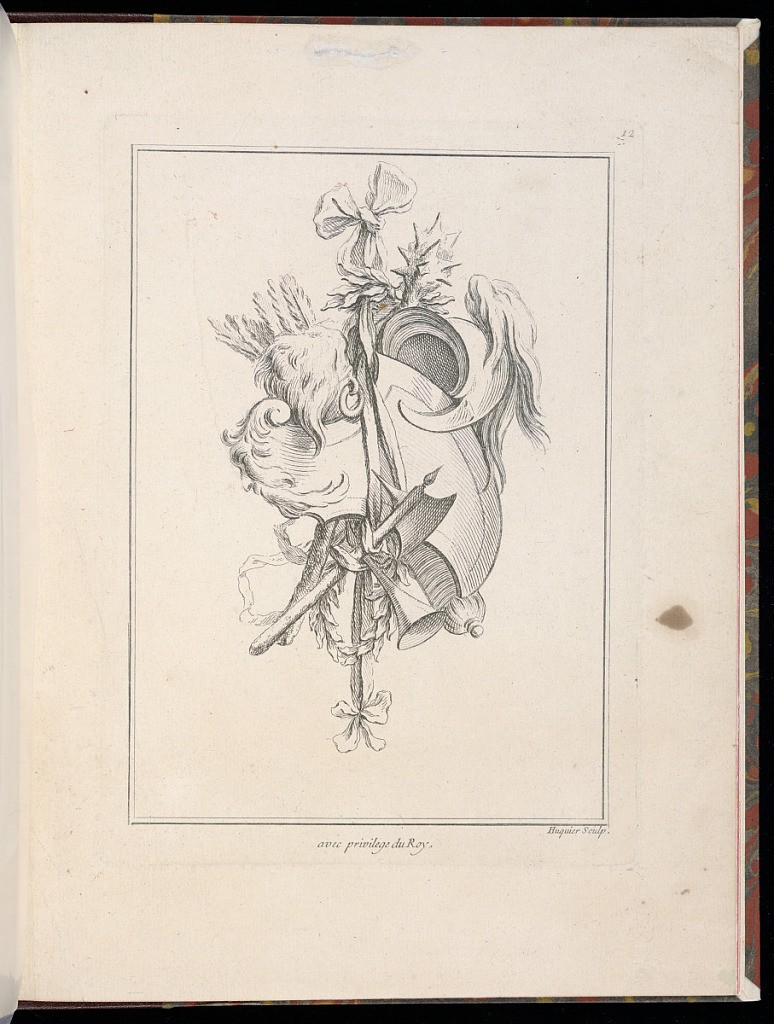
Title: Design for a Trophy
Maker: Antoine Watteau, French, 1684–1721
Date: ca. 1735
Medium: Etching on laid paper
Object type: Print
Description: Design for an ornamental trophy with arms and armor hanging from a tied ribbon. The trophy incorporates, a shield, axe, horn, arrows, helmet, and laurel leaves. The plate is signed and numbered.